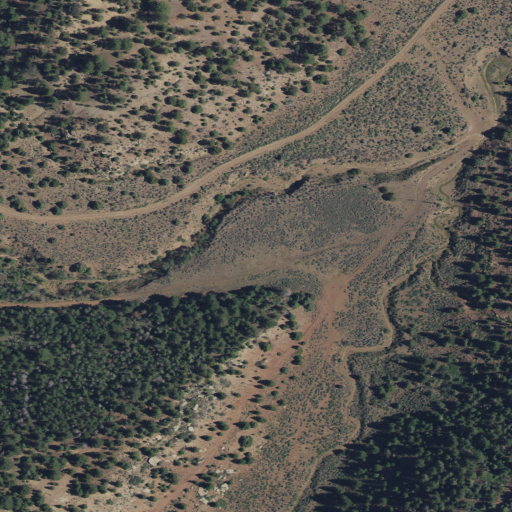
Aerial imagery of valley in Utah named Right Fork Cow Canyon containing evergreen forest, open development, deciduous forest, low intensity development, and shrub